Question: I am using Xcode 3.2. How can I add more ViewControllers when I make them via "new file" to the MainWindow panel in the Interface Builder. For example, in this picture the bottom 2 squares are there by default. How do I add similar ones to represent the new ViewController(s) I just added.

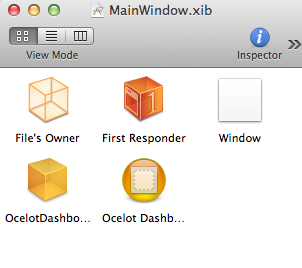
Answer: You can only have 1 view controller per nib. Create a different nib for that and any other view controllers you want, or start using storyboards (which requires you to update Xcode).